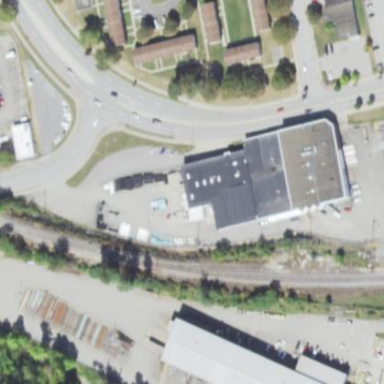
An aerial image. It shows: Warehouse.